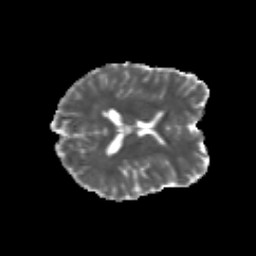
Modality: MD
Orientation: axial
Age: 21
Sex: female
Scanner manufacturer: siemens
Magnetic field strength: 3 T
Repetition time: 3.5 s
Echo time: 0.113 s